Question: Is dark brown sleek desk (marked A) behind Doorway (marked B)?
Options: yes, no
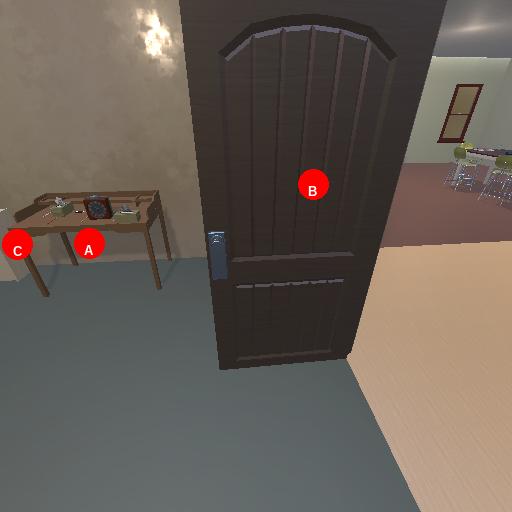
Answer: yes